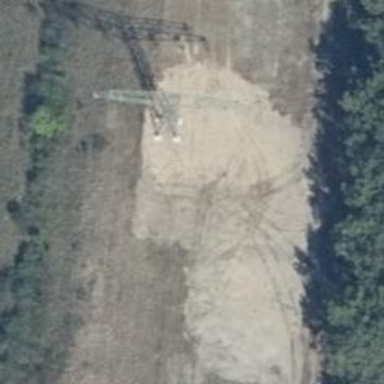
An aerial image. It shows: Power line is depicted.